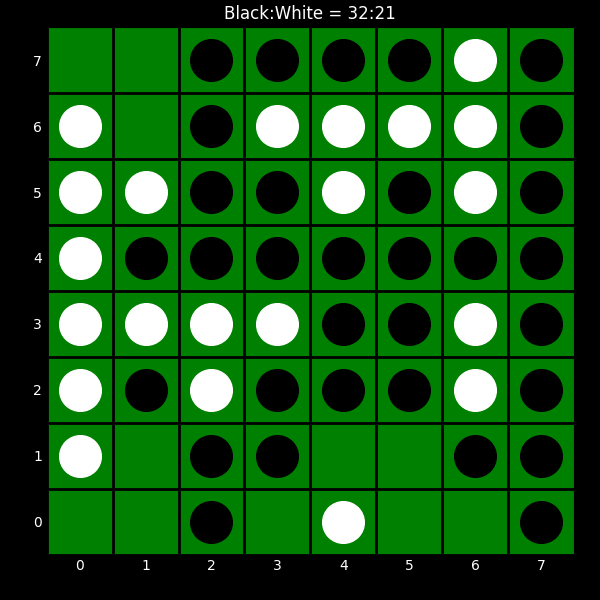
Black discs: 32
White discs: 21